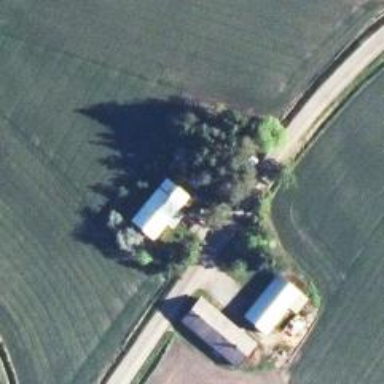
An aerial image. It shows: Farm.